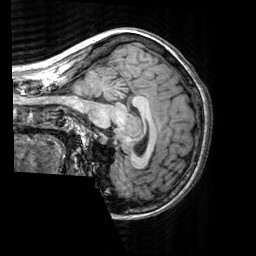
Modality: T1w
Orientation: sagittal
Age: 39
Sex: female
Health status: healthy
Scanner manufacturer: siemens
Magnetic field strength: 3 T
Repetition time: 2.3 s
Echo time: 0.00303 s